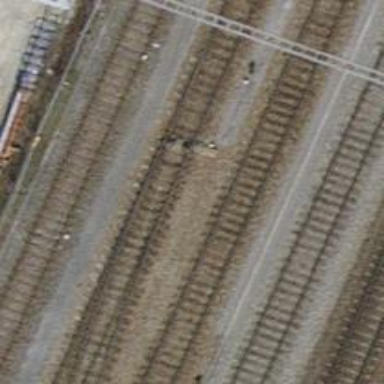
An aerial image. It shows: Railway switch.